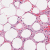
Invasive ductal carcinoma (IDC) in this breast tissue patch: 0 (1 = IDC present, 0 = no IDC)